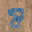
Label: 8